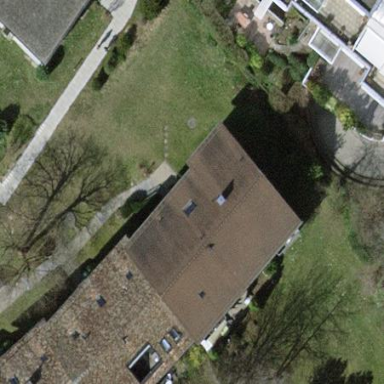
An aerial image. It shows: Building with pitched roof.